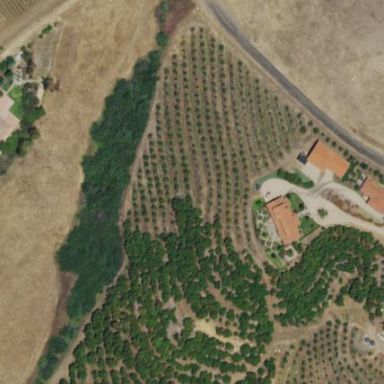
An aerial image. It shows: Orchard.